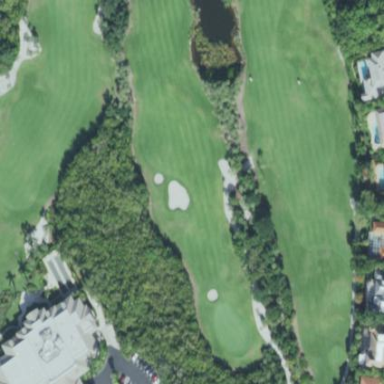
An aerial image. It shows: Golf fairway surrounded by grass.